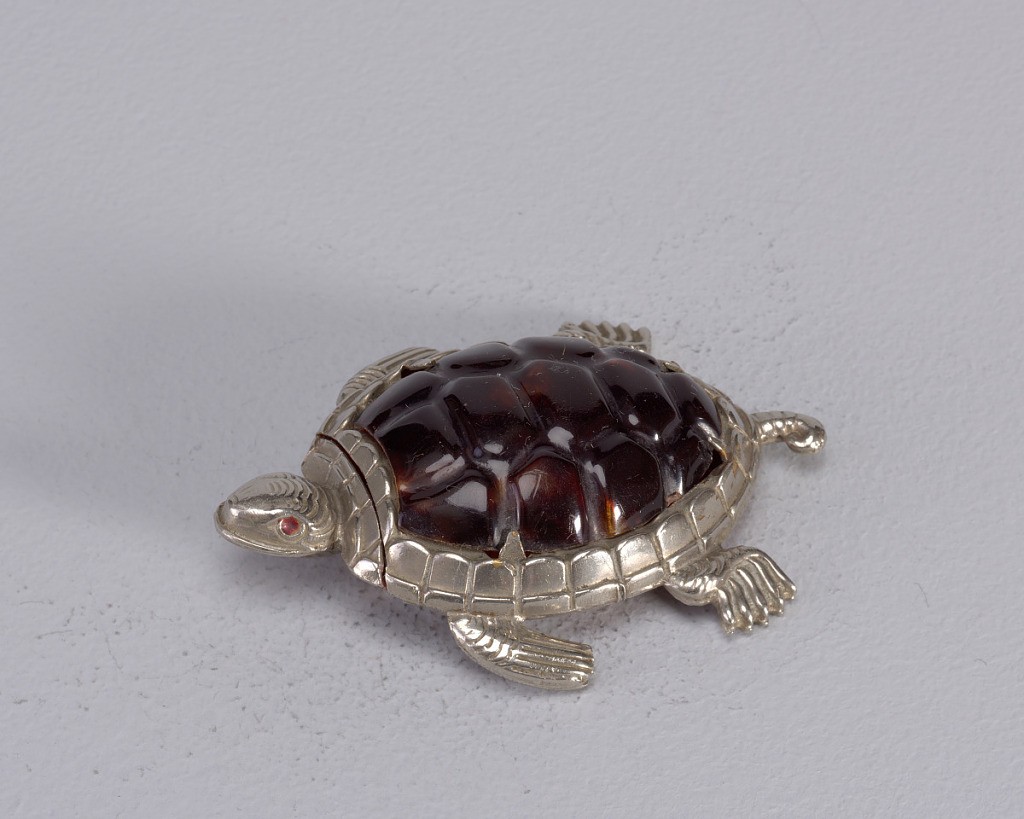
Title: Turtle
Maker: T. Johnson
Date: ca. 1881
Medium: Plated brass, celluloid, enamel
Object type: Matchsafe
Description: In the form of a turtle with head, legs and tail extended, its back molded from tortoise-shell colored celluloid, eyes enameled red. Head (lid) flips backwards at uppermost part of shell, hinged on underside. Ridges of underside serve as striker.